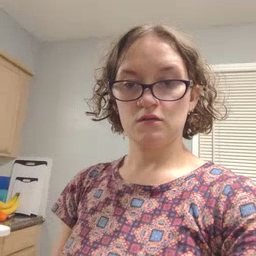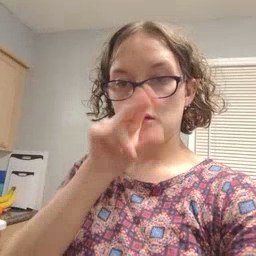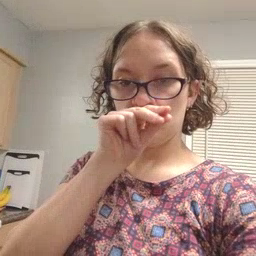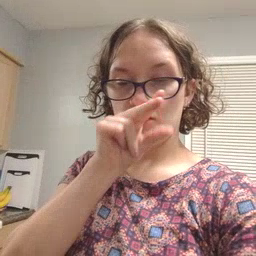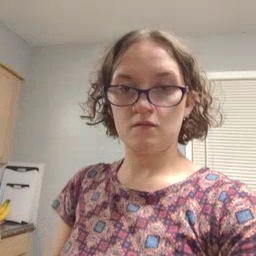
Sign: duck